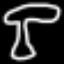
Label: mushroom